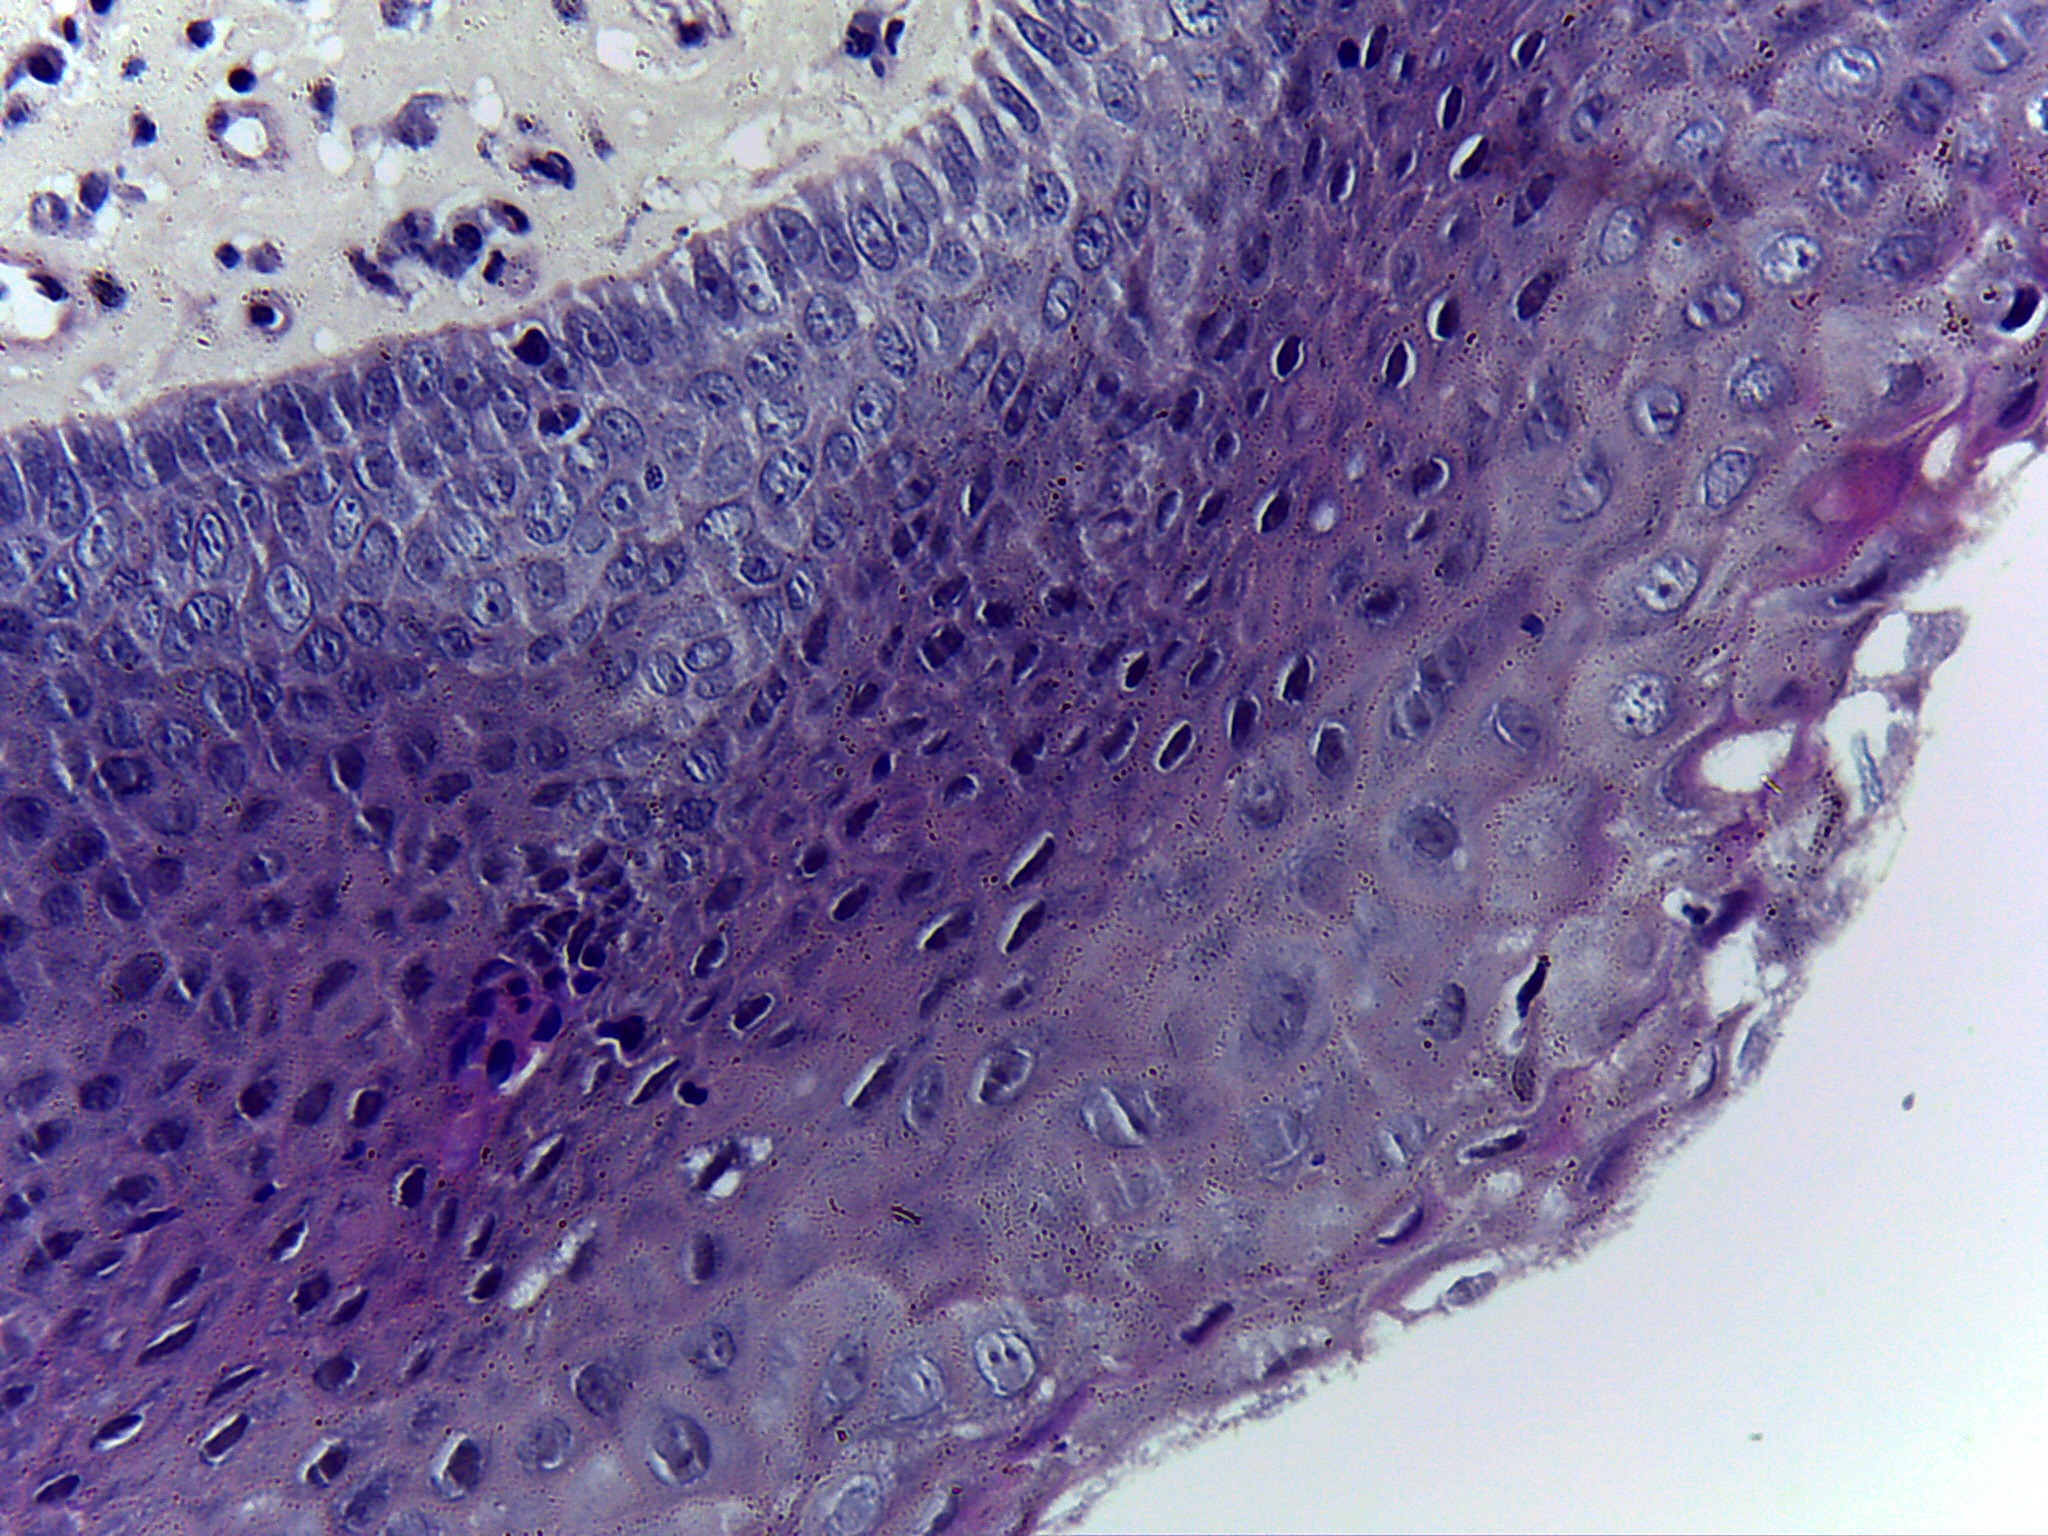
Diagnosis: Normal